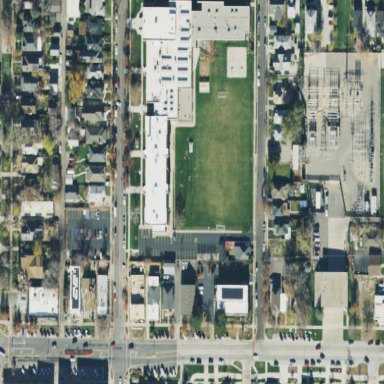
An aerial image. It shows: School.